Question: Now I have 1 element in data and my histogram looks like:

How to delete vertical lines and delete copy of x-axis component? And how to set histogram height so rectangles was to enlarge than histogram height?
Note: code:
'''
var graph = new Rickshaw.Graph({
element: document.querySelector("#chart"),
renderer: 'bar',
width: 540,
height: 240,
series: [{
data: createArray(data),
color: 'steelblue'
}]
});
var x_axis = new Rickshaw.Graph.Axis.X({
graph: graph,
tickFormat: function(x){
return (new Date(x)).toLocaleString();
}
});
var y_axis = new Rickshaw.Graph.Axis.Y({
graph: graph,
orientation: 'left',
tickFormat: Rickshaw.Fixtures.Number.formatKMBT,
element: document.getElementById('y_axis')
});
graph.render();
'''
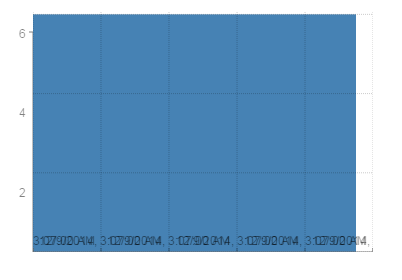
Answer: if you don't want vertical lines remove this:
'''
var x_axis = new Rickshaw.Graph.Axis.X({
graph: graph,
tickFormat: function(x){
return (new Date(x)).toLocaleString();
}
});
'''
from your code.
follow this:<URL>